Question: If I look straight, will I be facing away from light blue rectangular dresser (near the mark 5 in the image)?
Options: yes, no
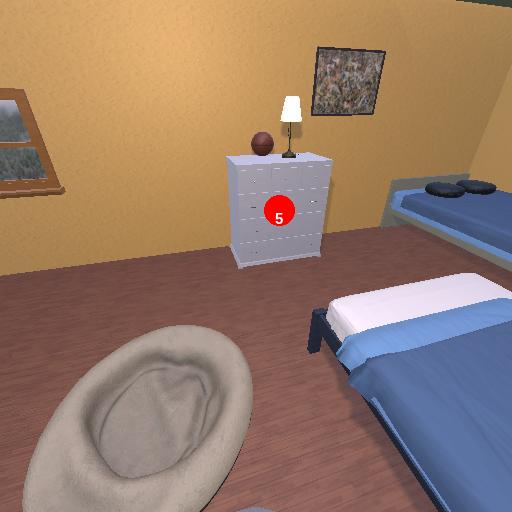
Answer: yes